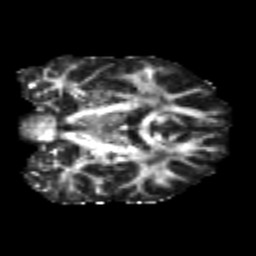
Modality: FA
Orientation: coronal
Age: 25
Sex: male
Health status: healthy
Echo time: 0.074 s